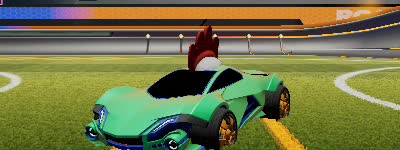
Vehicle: werewolf